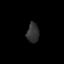
Tissue: lung
Cell type: Fibroblasts
Senescence score: 0.5496
Nuclear area (px): 235
Mean DAPI intensity: 49.153